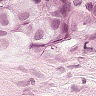
Metastatic tissue present: yes